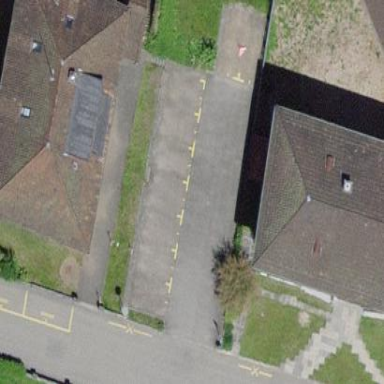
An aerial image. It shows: Street-side parking area.